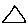
Label: triangle